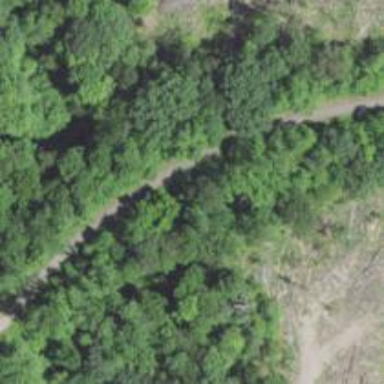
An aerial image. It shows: Abandoned railway crossing footway.